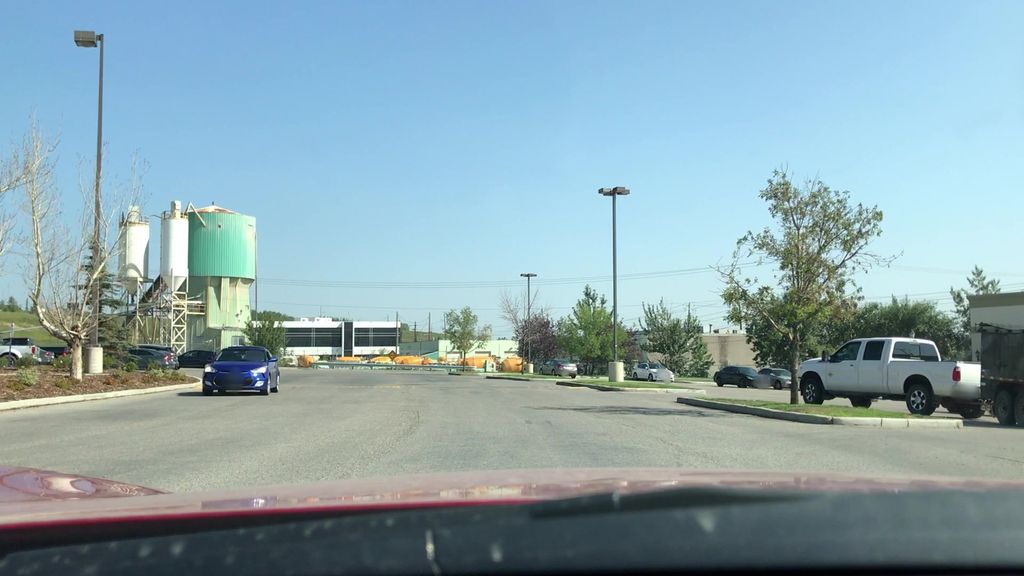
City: calgary